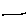
Label: line